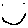
Label: smiley face